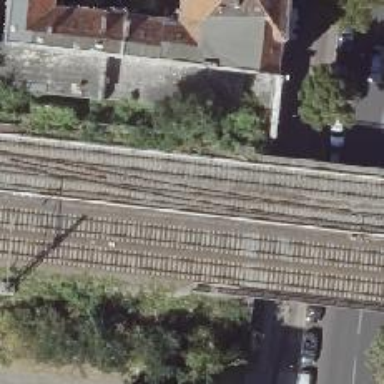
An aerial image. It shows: Light rail railway on embankment with electrified rails.